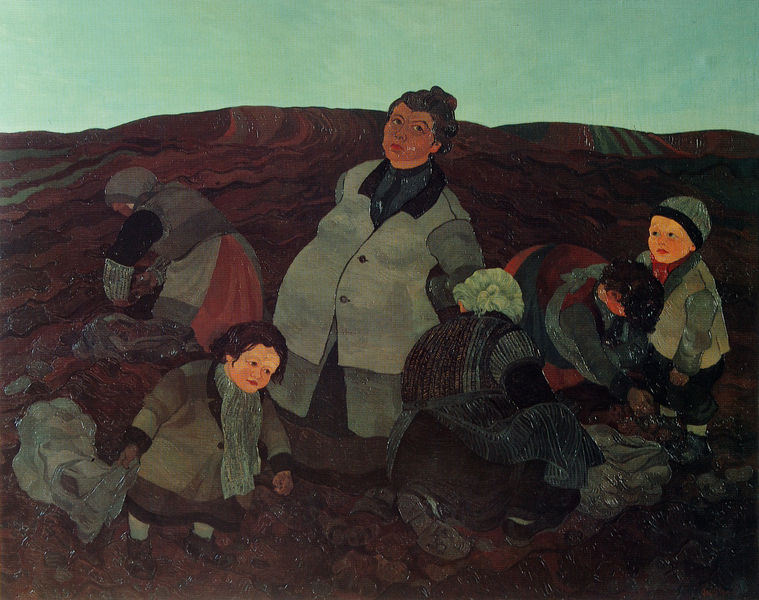
Titel: Armenlese, Kartoffellese
Künstler: Josef Scharl
Standort: München
Institution: Städtische Galerie im Lenbachhaus
Schlagwörter: berg, blau, himmel, frauen, braun, frau, grau, rot, schal, alt, gesichter, mütze, alte, steine, feld, felder, hügel, mantel, familie, mutter, arbeit, kinder, sack, bäuerin, ernte, russland, sammeln, säcke, winter, dick, junge, schwanger, stiefel, kartoffel, kartoffelacker, karg, grossmutter, aufsammeln, schwangere, baueern